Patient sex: F
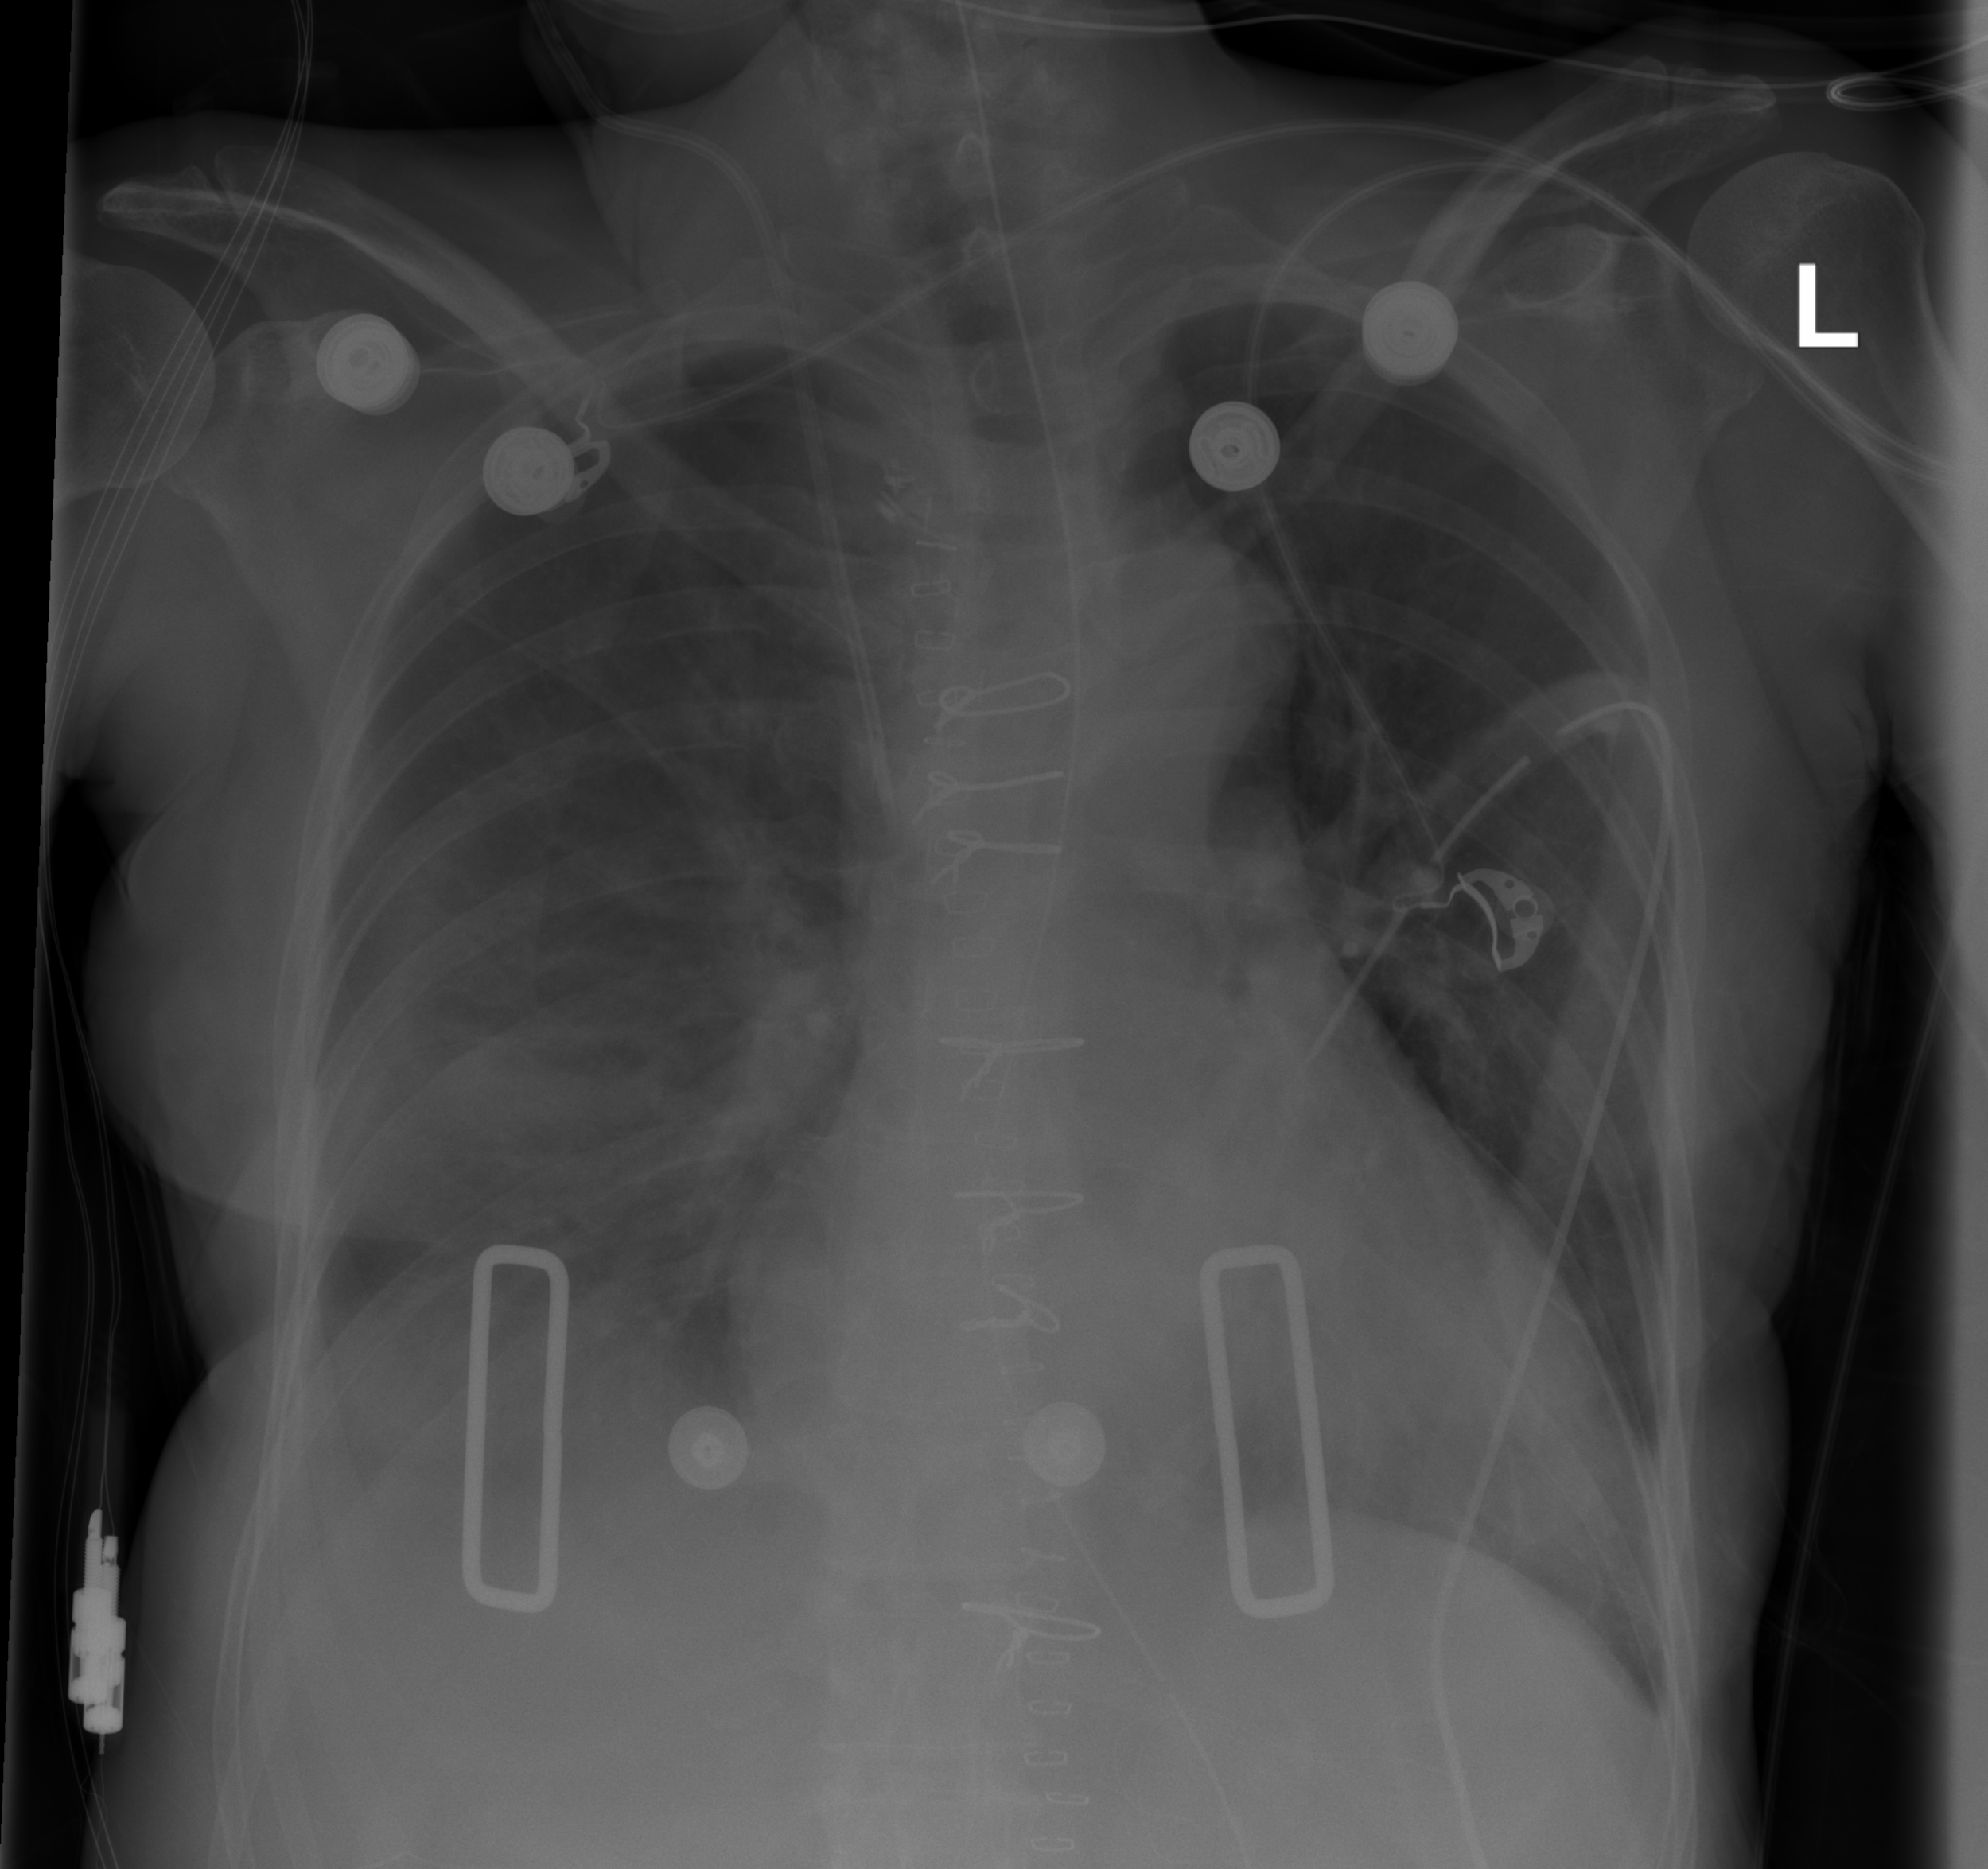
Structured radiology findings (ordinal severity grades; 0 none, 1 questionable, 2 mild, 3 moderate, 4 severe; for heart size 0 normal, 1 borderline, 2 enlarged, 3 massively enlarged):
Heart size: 1
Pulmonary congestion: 0
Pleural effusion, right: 2
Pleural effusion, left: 0
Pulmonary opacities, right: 0
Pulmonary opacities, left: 0
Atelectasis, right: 2
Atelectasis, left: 0